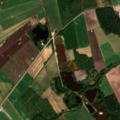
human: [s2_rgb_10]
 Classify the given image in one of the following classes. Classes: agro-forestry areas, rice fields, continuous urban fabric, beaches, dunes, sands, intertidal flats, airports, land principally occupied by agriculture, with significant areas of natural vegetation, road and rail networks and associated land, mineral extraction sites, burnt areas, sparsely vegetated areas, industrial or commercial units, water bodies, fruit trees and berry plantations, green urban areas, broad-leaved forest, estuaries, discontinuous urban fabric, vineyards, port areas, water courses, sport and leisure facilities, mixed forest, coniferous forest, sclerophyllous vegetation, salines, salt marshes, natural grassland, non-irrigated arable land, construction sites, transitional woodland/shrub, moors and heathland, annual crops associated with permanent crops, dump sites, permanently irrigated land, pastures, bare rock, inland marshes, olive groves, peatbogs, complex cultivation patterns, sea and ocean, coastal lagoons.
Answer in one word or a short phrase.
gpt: non-irrigated arable land, land principally occupied by agriculture, with significant areas of natural vegetation, coniferous forest